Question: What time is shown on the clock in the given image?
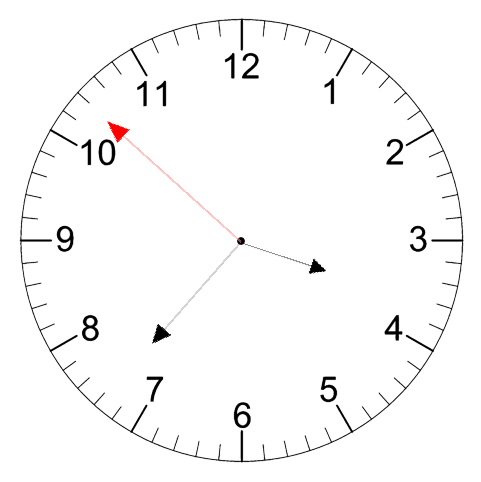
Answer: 03:36:52